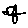
Label: bird